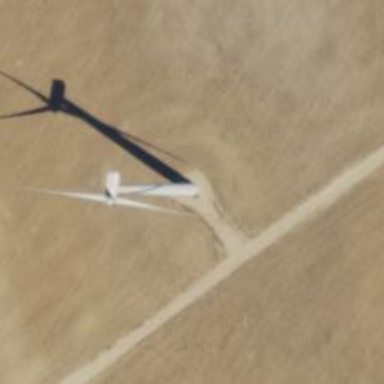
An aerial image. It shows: Wind generator using horizontal axis wind turbines.